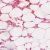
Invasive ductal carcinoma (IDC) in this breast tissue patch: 0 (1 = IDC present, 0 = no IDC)